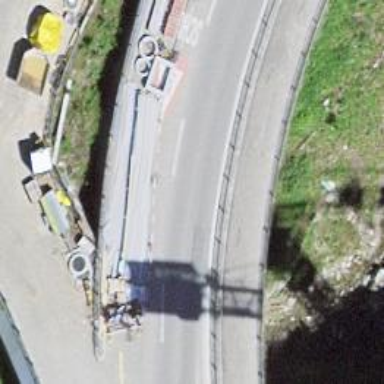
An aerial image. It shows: Secondary road crossing bridge with asphalt surface.